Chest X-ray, PA view. Patient: 62 years old, sex M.
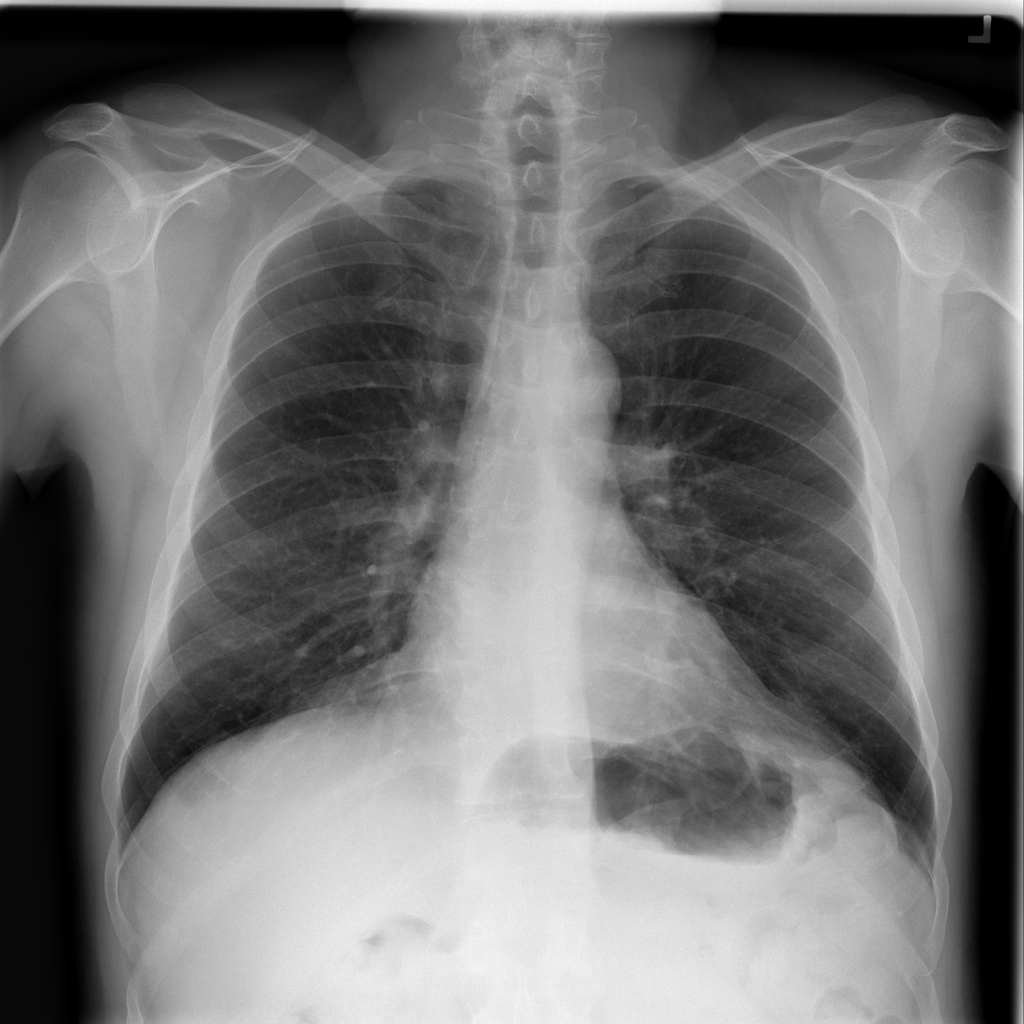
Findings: No Finding